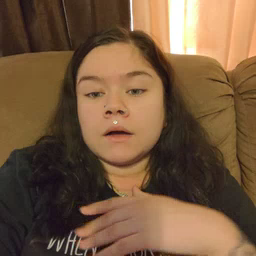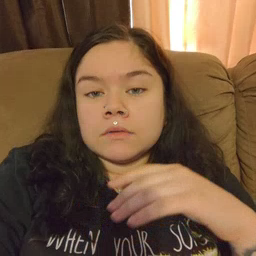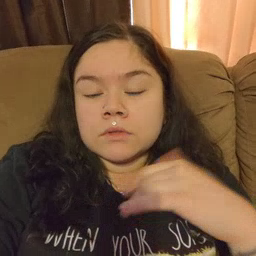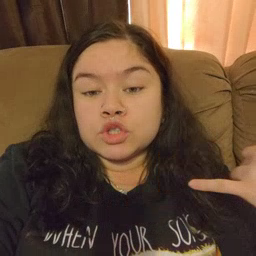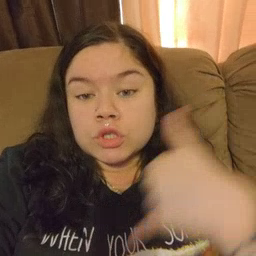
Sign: jacket